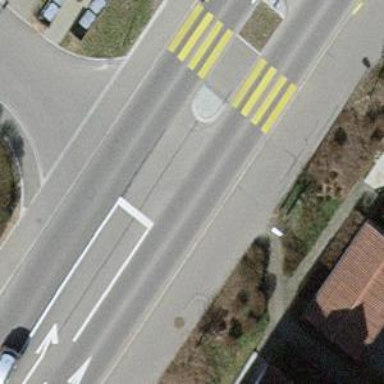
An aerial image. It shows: Secondary road with asphalt surface.